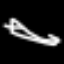
Label: squiggle